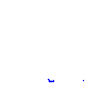
Particle: proton